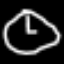
Label: clock